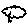
Label: cloud